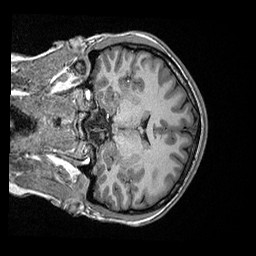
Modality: T1w
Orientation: coronal
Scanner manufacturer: ge
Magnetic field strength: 3 T
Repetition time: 2.349 s
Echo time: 0.002968 s